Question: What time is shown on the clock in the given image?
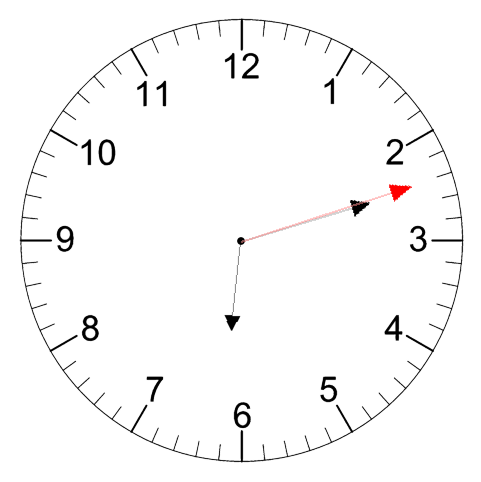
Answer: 06:12:12